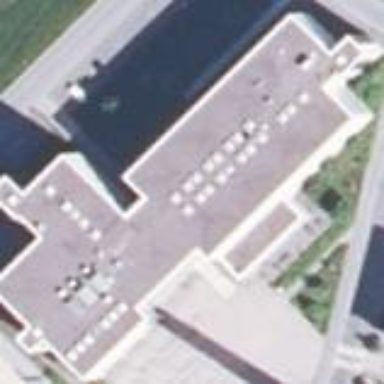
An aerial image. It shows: College building.